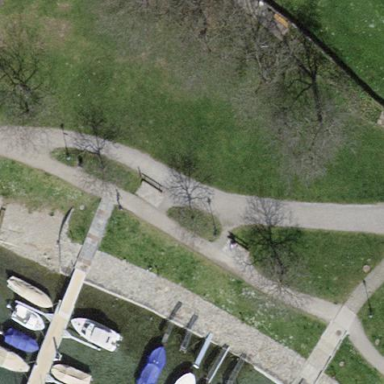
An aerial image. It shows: Lovely park for leisure and relaxation.